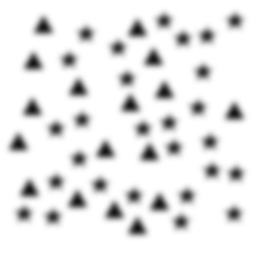
Squares: 0
Triangles: 17
Stars: 27
Total shapes: 44